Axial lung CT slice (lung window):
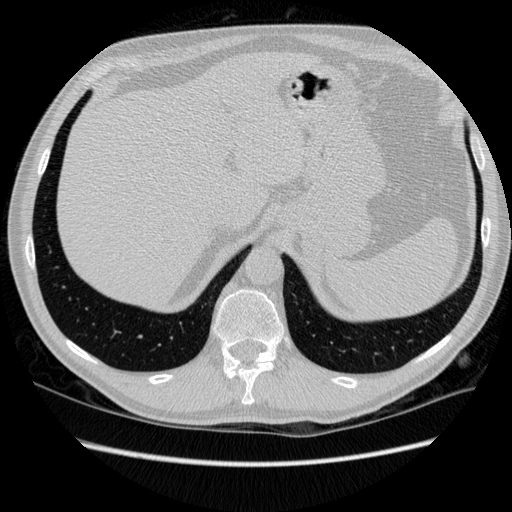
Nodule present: no